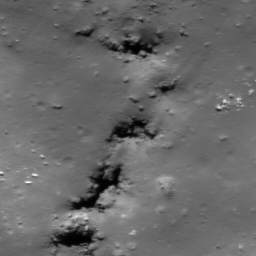
Pit: Tycho 15a
Host crater: Tycho
Host type: impact_melt
Lunar coordinates: latitude -43.145, longitude 349.633